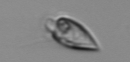
Label: Oxytoxum